Question: Before the 'AppCompat' update came out today I was able to change the color of buttons in Android L but not on older versions. After including the new AppCompat update I am unable to change the color for either version, when I do try the button just disappears. Does anyone know how to change the button color?
The following pictures shows what I want to achieve:

The white button is default, the red one is what I want.
This is what I was doing previously to change the color of the buttons in the 'styles.xml':
'''
<item name="android:colorButtonNormal">insert color here</item>
'''
and to do it dynamically:
'''
button.getBackground().setColorFilter(getResources().getColor(insert color here), PorterDuff.Mode.MULTIPLY);
'''
Also I did change the theme parent from '@android:style/Theme.Material.Light.DarkActionBar' to 'Theme.AppCompat.Light.DarkActionBar'
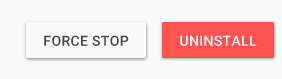
Answer: Officially fixed in Support Library rev.22 (Fri March 13, 2015). See relevant google code issue:
<URL>
theme.xml:
'''
<item name="colorButtonNormal">@color/button_color</item>
'''
v21/theme.xml
'''
<item name="android:colorButtonNormal">@color/button_color</item>
'''